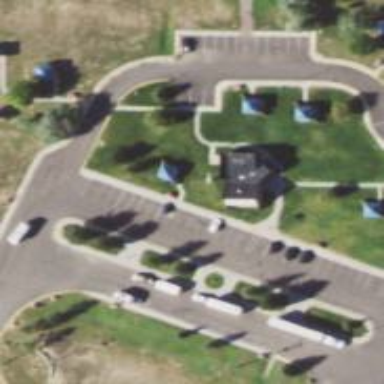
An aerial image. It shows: Rest area on the road.